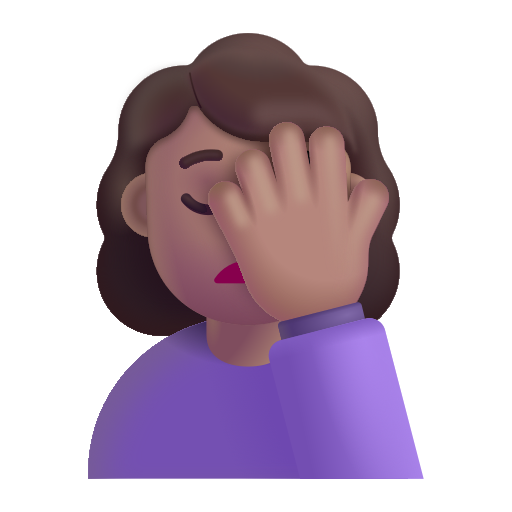
woman facepalming color